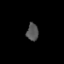
Tissue: skin
Cell type: Others
Senescence score: 0.7679
Nuclear area (px): 202
Mean DAPI intensity: 83.653